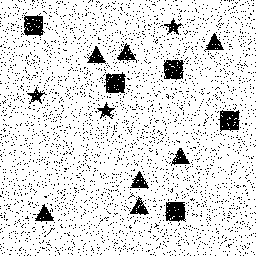
Squares: 5
Triangles: 7
Stars: 3
Total shapes: 15